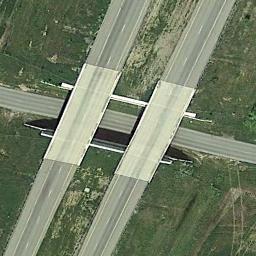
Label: overpass